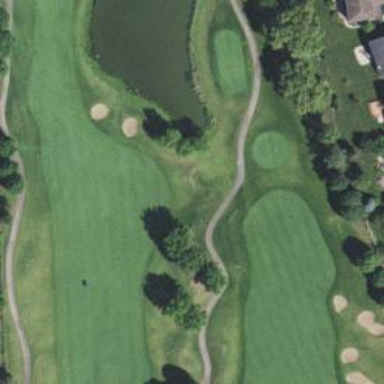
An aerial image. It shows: Golf fairway surrounded by grass.